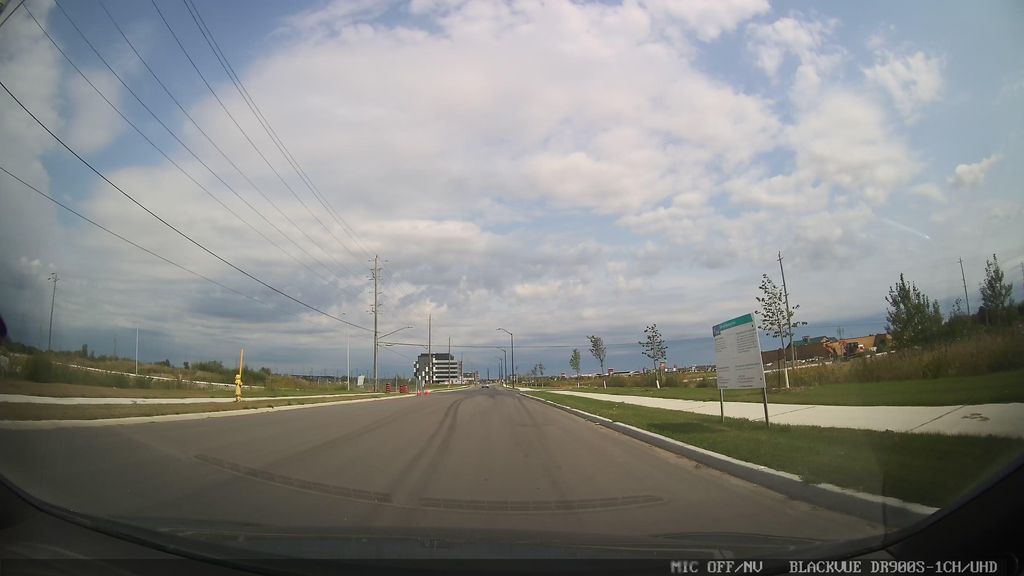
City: ottawa-gatineau